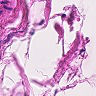
Metastatic tissue present: no